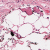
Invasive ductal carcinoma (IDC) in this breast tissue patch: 0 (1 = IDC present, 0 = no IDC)